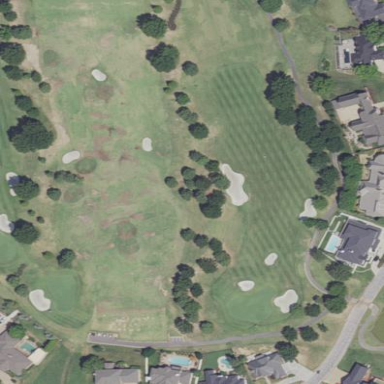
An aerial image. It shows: Area labeled as out of bounds on golf course.